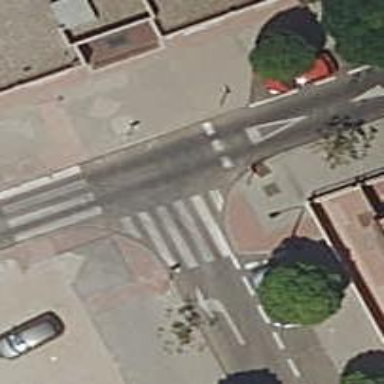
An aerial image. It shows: Footway with zebra crossing.